Milling tool wear sample.
Tool blade image: 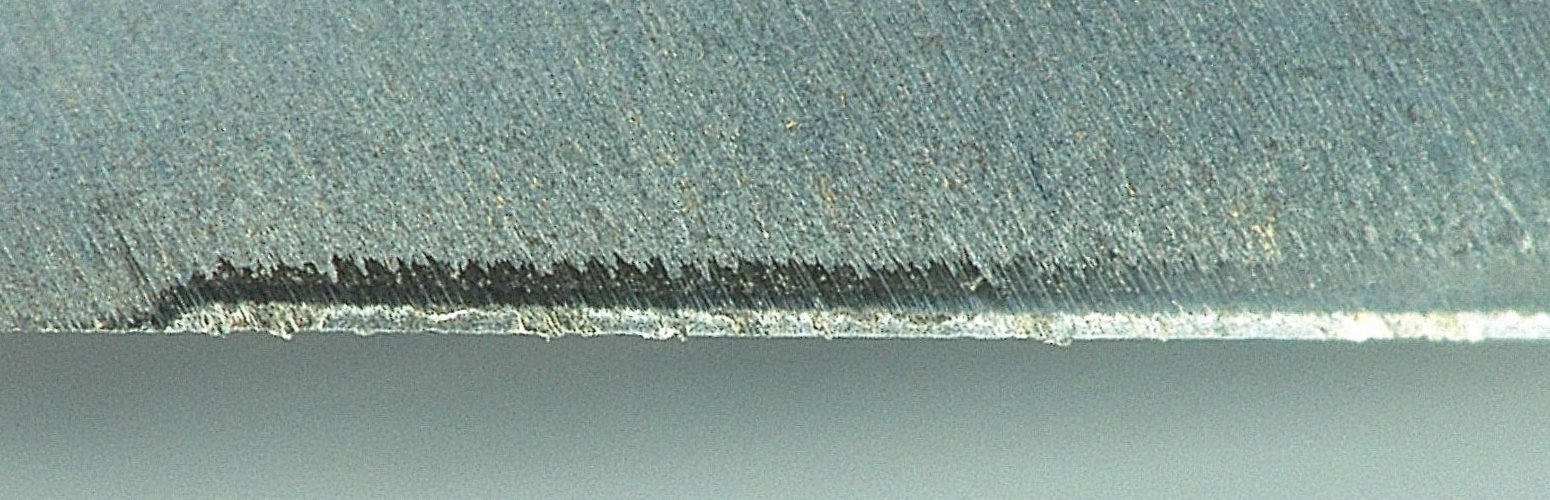
Chip image: 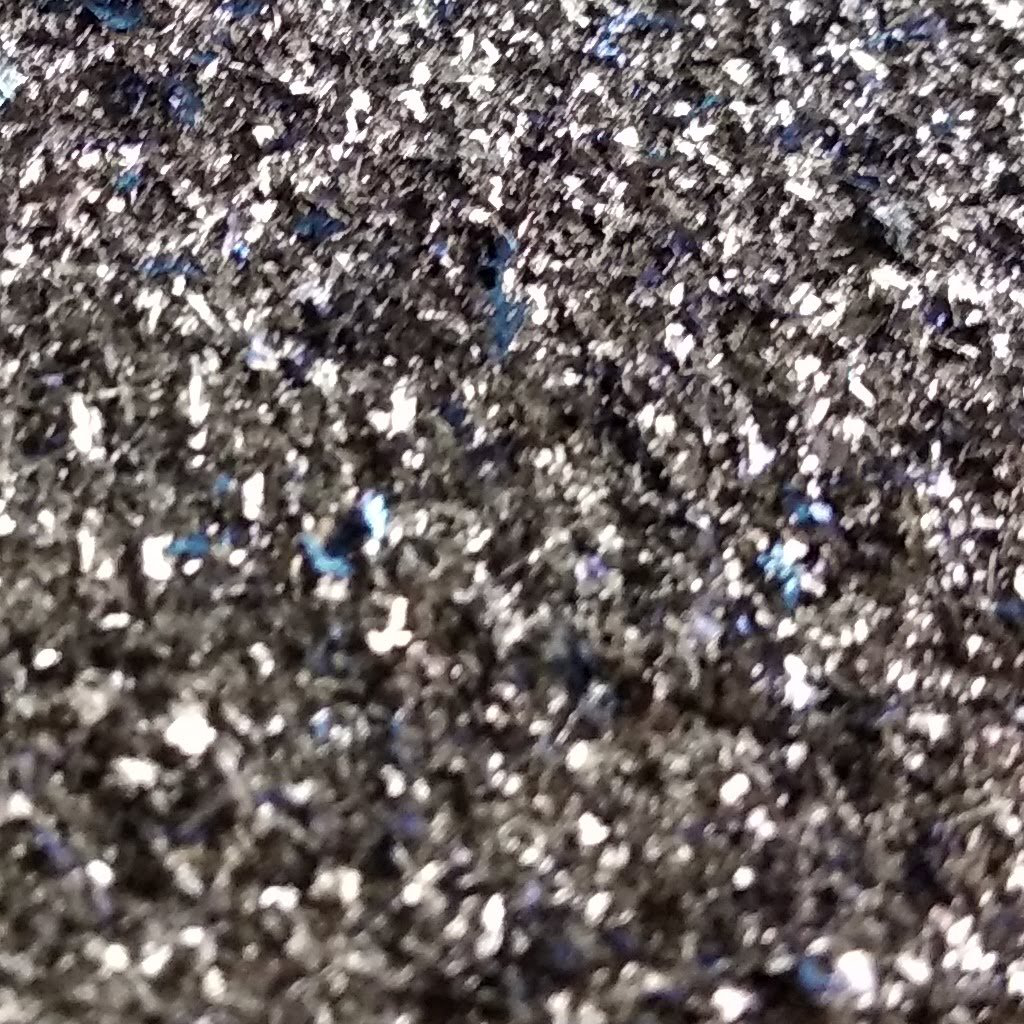
Workpiece image: 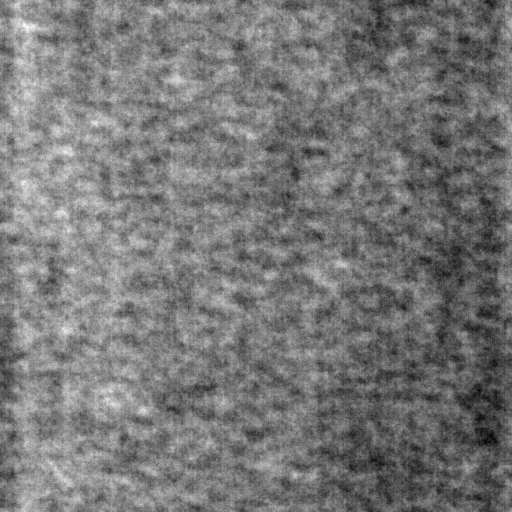
Tool wear state: used
Gaps: 0
Flank wear: 97.68
Overhang: 19.21
Force-signal Mel-spectrograms (X, Y, Z axes): 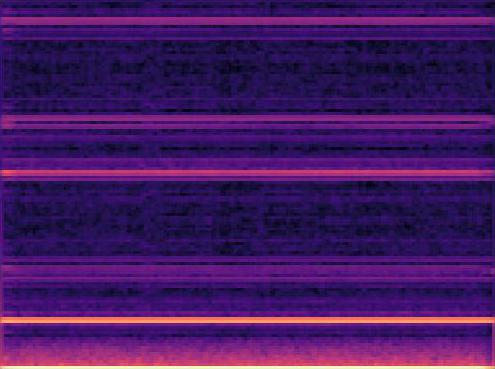 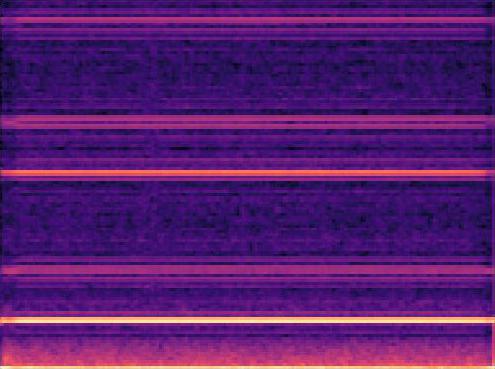 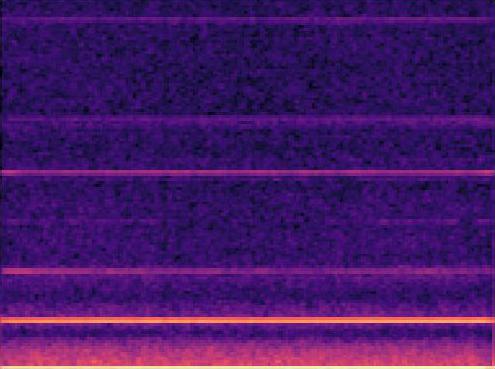
Force-signal scalograms (X, Y, Z axes): 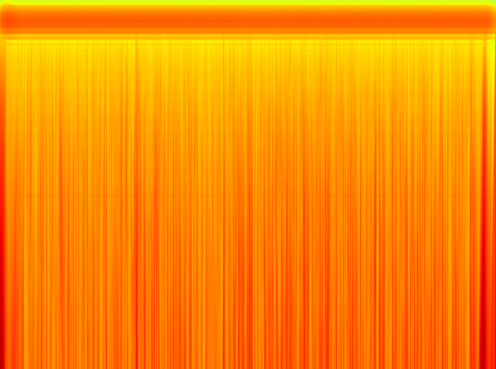 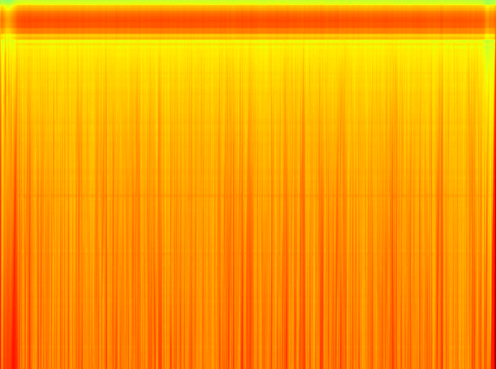 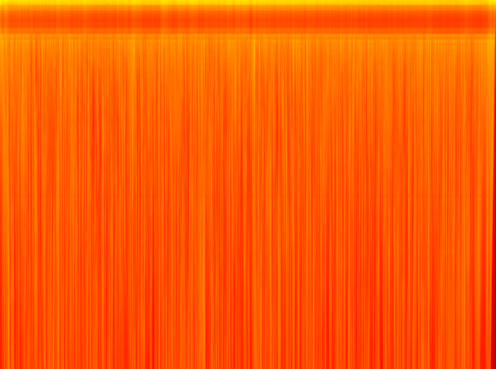
Force phase: steady_state_stabilization_wear